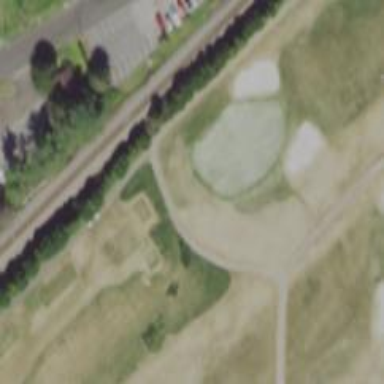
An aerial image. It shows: View of golf hole.